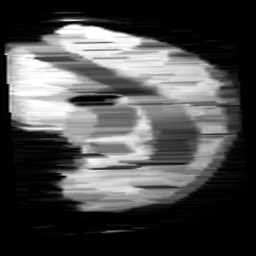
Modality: minIP
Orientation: sagittal
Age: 13
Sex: male
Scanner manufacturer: siemens
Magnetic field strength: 3 T
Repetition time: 0.027 s
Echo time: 0.02 s